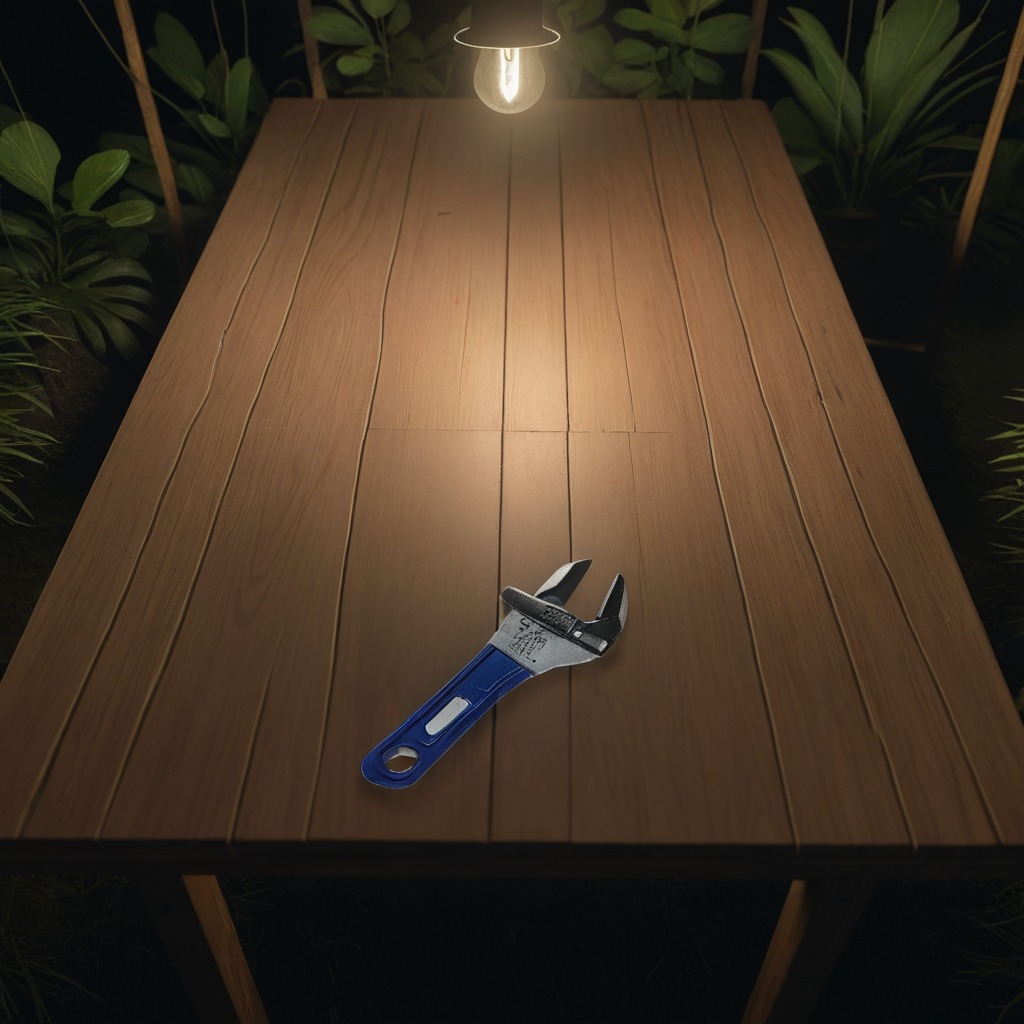
An wrench is lying on a wooden table inside a jungle field workshop tent at night.